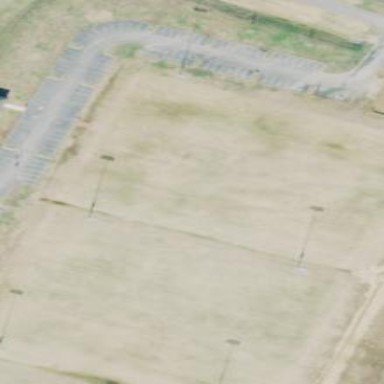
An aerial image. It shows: Pitch designated for sports like soccer and American football.